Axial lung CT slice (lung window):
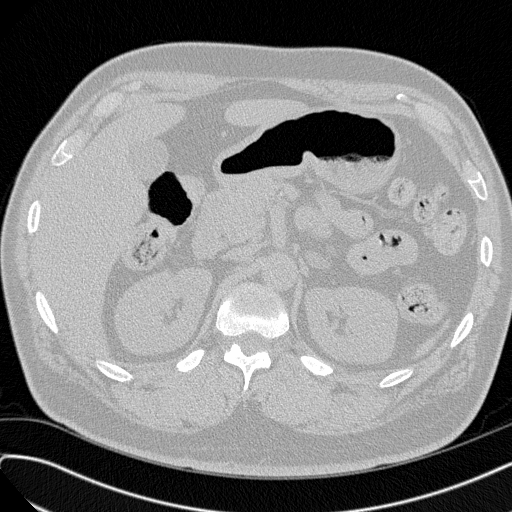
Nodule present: no